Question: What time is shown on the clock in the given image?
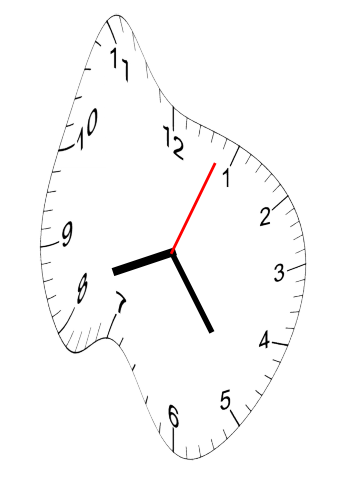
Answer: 08:24:04